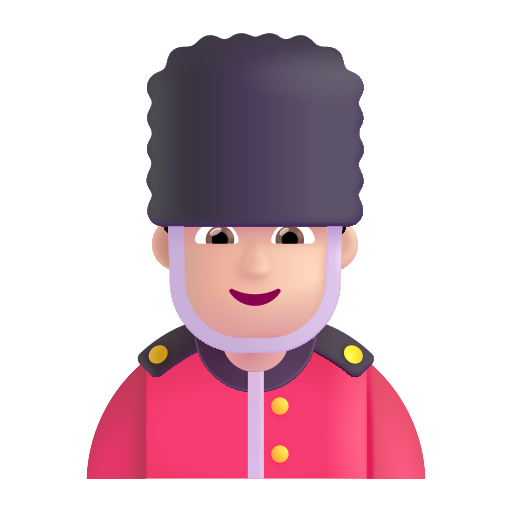
man guard color light